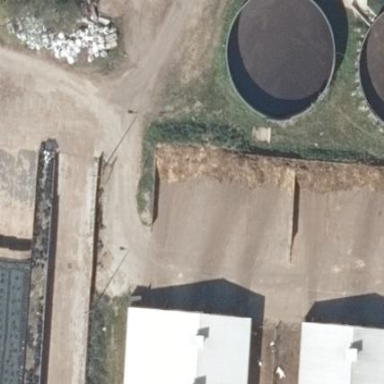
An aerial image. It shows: Bunker silo.